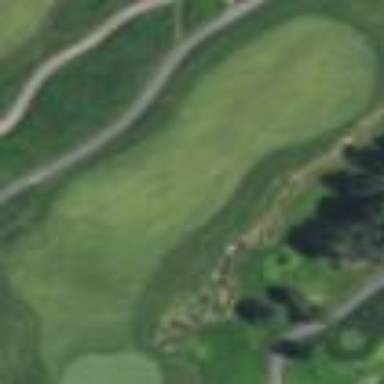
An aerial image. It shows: Grassy area designated as golf fairway.